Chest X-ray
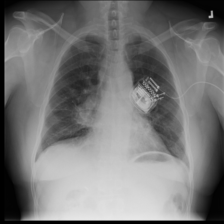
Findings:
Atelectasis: negative
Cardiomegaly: negative
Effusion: negative
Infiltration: negative
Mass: negative
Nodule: negative
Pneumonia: negative
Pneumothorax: negative
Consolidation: negative
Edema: negative
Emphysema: negative
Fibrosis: positive
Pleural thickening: negative
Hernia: negative